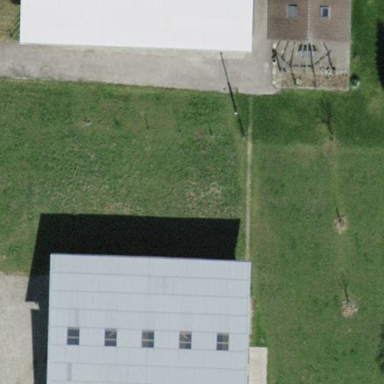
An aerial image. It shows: Farmyard area.